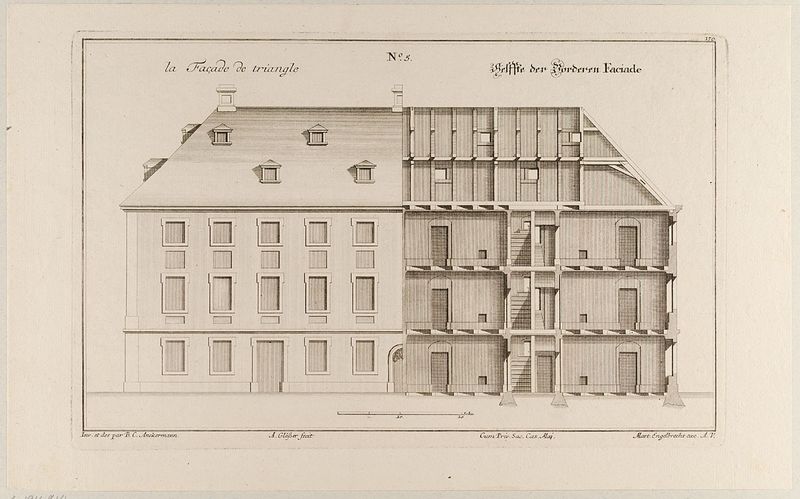
Titel: Zwei Hälften der vorderen Fassade eines Gebäudes (Kasernen)
Künstler: Martin Engelbrecht
Standort: Hamburg
Institution: Museum für Kunst und Gewerbe Hamburg
Schlagwörter: barock, papier, grafik, graphik, fotografie, photographie, druckgraphik, druckgrafik, radierung, entwurf, plan, kaserne, grundriss, profanarchitektur, wasserzeichen, reproduktionen, barockzeit, barockzeitalter, druckerzeugnisse, architekturdarstellungen, fassadendekorationen, gebäudes, ornamentstich, vorlageblätter